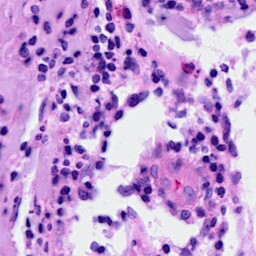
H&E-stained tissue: Breast